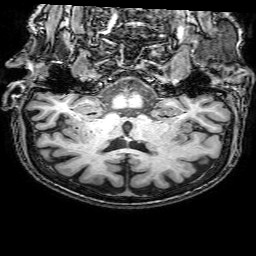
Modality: T1w
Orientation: sagittal
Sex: female
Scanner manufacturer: philips
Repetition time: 0.008148 s
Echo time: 0.00373 s